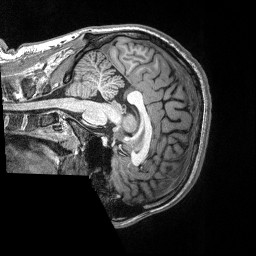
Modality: T1w
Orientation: sagittal
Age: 23
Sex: male